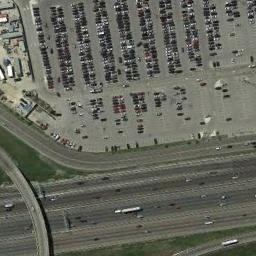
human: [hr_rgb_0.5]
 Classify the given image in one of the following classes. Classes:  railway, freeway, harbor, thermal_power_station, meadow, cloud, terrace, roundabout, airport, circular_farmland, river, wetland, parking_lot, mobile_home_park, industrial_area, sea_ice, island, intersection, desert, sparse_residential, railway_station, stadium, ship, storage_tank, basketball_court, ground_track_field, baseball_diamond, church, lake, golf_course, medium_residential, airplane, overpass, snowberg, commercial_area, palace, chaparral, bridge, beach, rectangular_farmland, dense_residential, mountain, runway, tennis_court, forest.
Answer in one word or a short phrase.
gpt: parking_lot